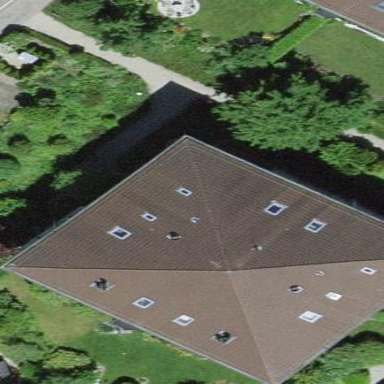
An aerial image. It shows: Residential building with pyramidal roof shape.